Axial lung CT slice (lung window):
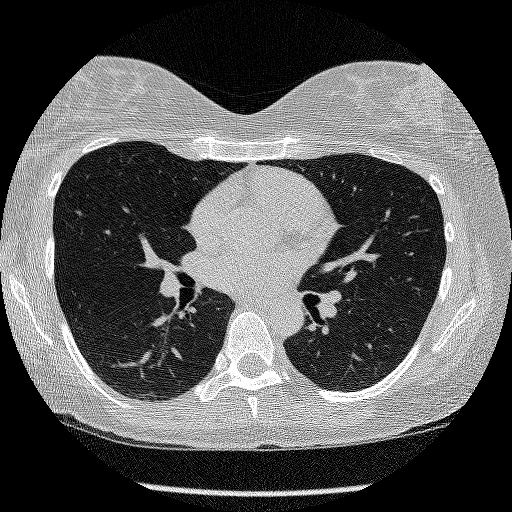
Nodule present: no